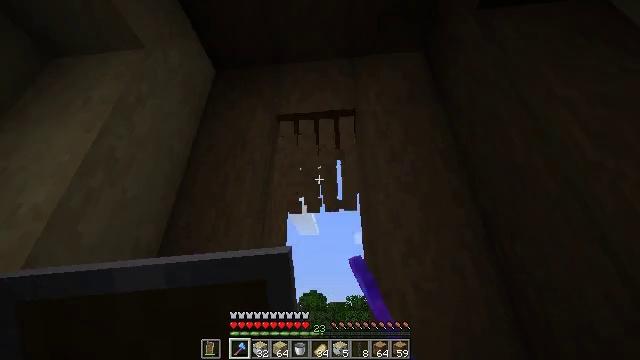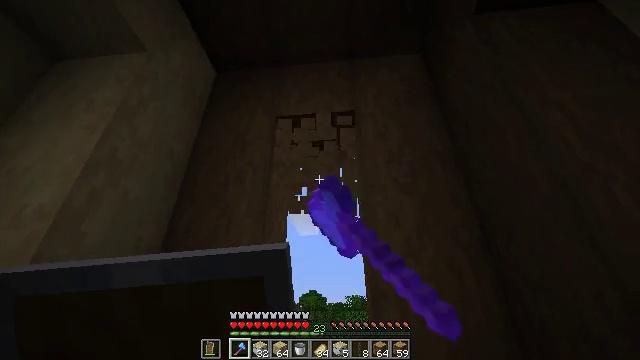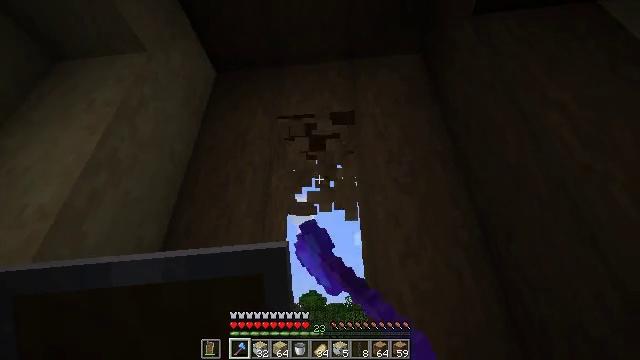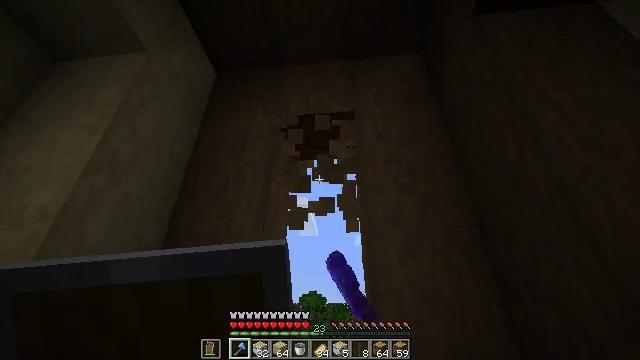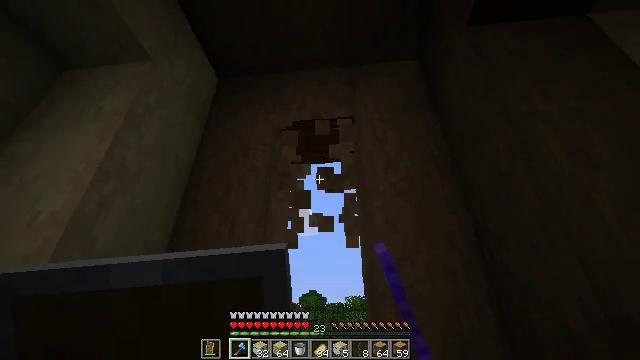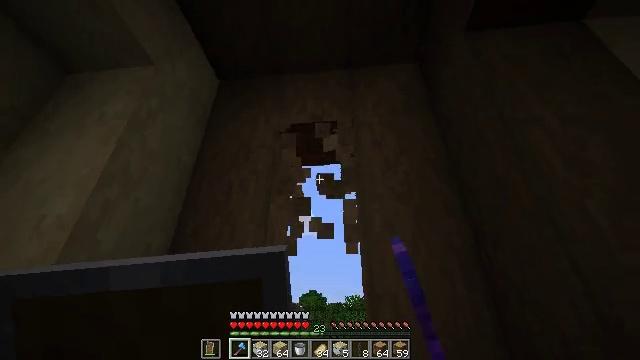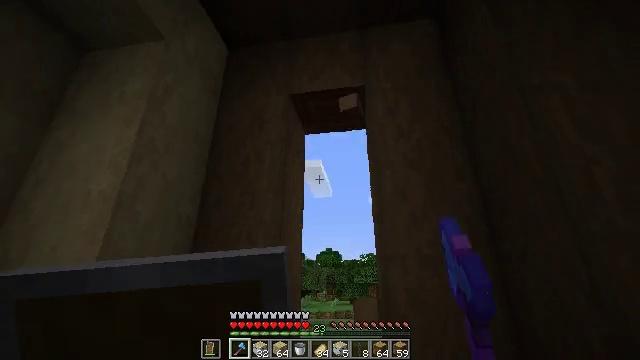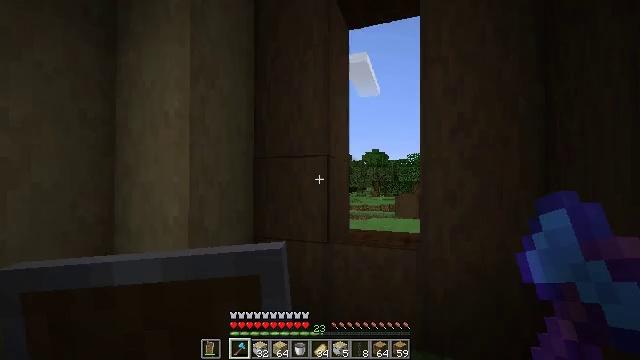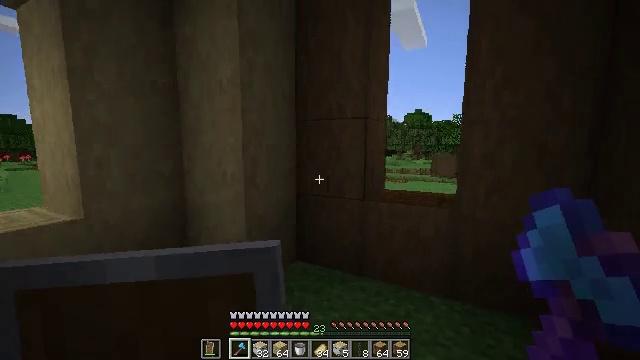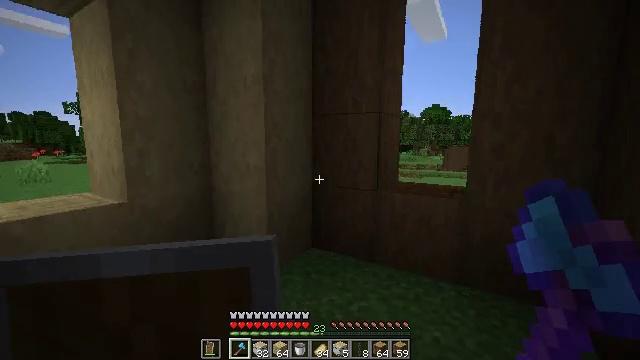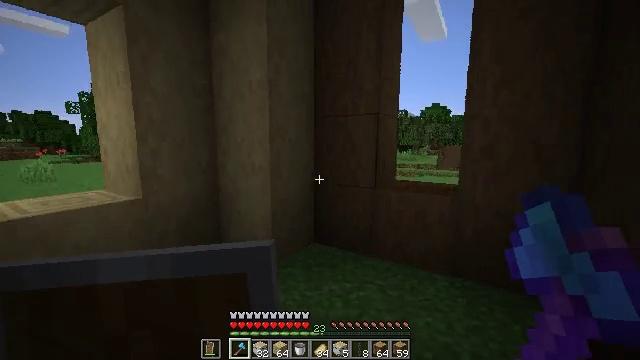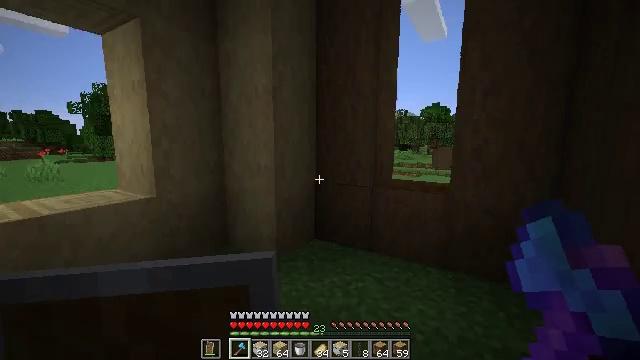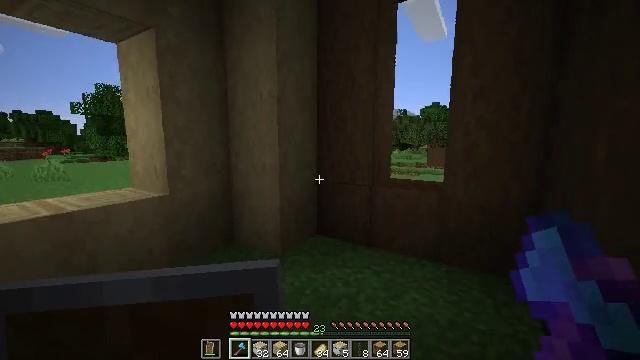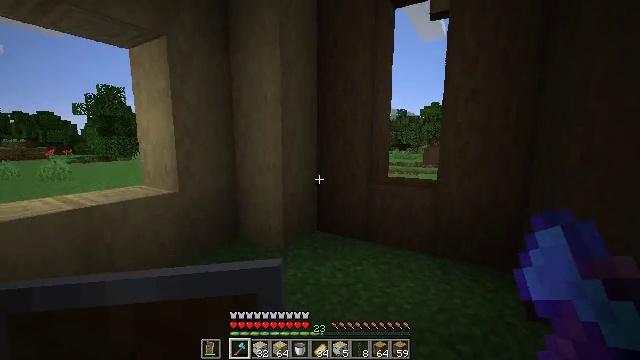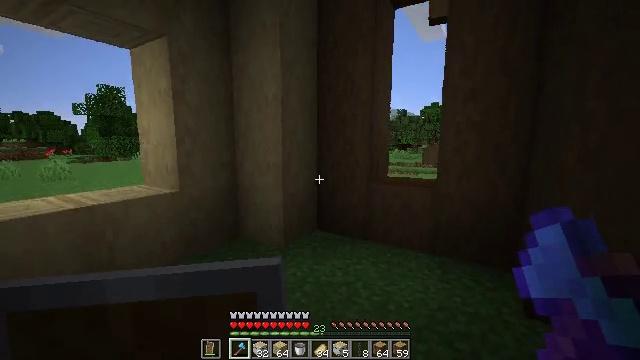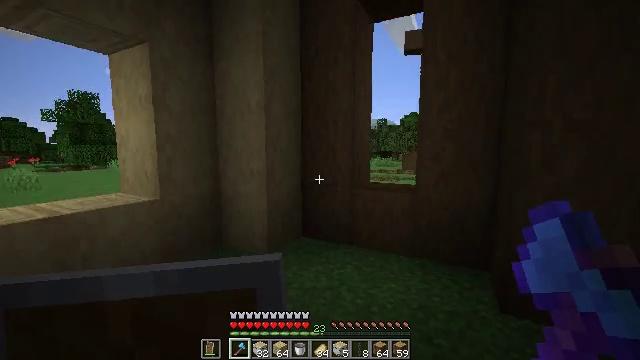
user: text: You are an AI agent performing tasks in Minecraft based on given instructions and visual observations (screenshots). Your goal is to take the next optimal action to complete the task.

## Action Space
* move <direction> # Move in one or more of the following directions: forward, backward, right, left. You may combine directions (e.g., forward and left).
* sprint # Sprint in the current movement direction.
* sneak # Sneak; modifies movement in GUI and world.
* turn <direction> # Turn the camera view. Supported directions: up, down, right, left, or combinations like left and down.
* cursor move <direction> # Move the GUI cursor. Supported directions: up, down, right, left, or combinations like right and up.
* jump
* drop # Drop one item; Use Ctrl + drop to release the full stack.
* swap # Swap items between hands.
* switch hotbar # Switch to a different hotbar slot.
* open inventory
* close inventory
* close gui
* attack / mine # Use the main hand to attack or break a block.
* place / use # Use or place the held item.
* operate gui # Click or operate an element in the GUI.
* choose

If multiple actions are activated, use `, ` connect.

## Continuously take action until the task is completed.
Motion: motion action
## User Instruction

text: Mine the stripped dark oak log.
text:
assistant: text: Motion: attack / mine
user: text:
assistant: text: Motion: attack / mine
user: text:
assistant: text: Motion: attack / mine
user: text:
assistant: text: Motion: move back, attack / mine
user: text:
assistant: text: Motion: move back, attack / mine
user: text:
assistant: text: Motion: move back, turn left and down, attack / mine
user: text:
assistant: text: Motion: move back, turn left and down
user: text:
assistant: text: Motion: move back, turn left and down
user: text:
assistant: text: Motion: move back, turn left and down
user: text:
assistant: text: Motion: move back
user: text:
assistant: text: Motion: move back
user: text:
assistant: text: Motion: move back
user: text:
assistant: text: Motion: no_op
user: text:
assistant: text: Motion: no_op
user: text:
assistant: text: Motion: turn right and up
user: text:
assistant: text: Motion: move forward, turn right and up
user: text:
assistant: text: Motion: move forward, turn right and up
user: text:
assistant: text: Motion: turn right and up
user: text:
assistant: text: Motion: move forward
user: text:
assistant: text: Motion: move forward
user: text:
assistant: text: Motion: move forward
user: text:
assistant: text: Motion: move forward
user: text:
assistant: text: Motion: move forward
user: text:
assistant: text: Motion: move forward, turn down
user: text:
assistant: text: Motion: move forward, turn down
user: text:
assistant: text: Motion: move forward, turn down
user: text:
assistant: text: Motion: move forward, turn down
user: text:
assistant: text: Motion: move forward, turn down, jump
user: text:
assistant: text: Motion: move forward, turn down, jump
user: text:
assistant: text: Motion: move forward, turn down, jump